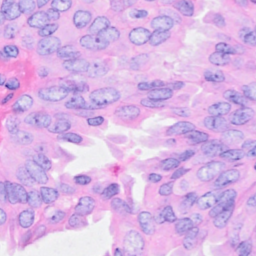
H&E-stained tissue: Breast